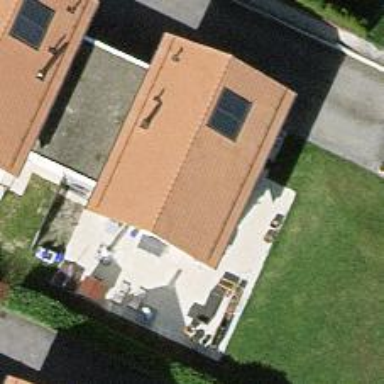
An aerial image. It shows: Solar power generator with photovoltaic panels.